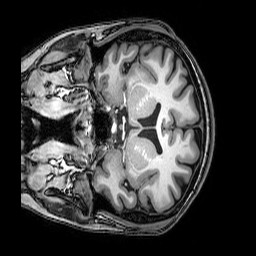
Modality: T1w
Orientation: coronal
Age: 25
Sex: female
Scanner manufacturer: philips
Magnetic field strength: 3 T
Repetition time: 0.008113 s
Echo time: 0.003709 s